Field crop: tomato
Growth stage: 1
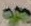
Species: solanum